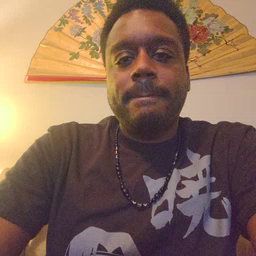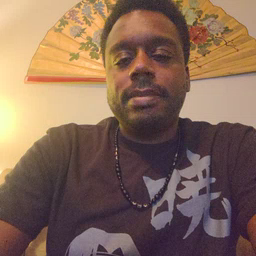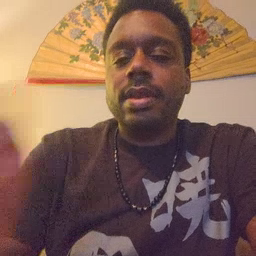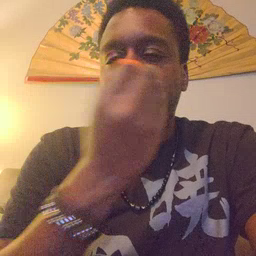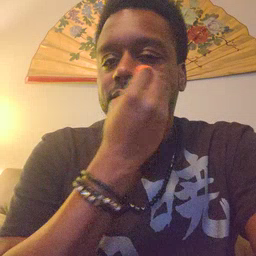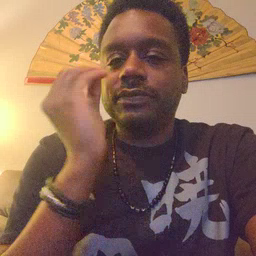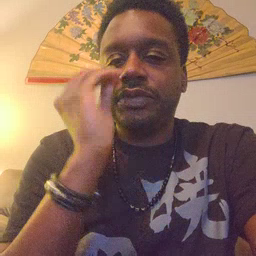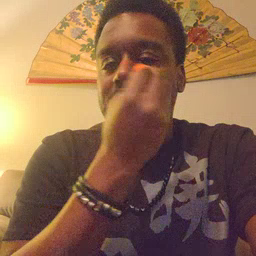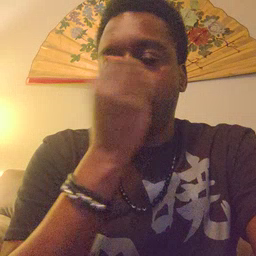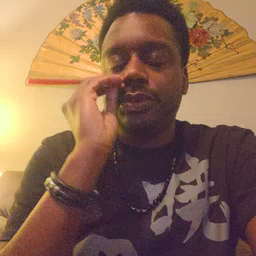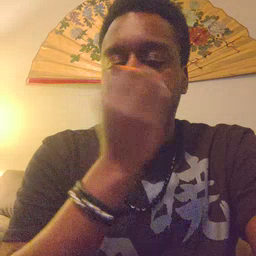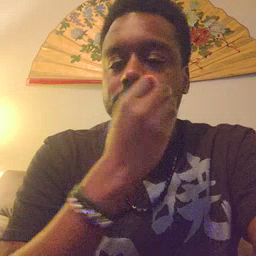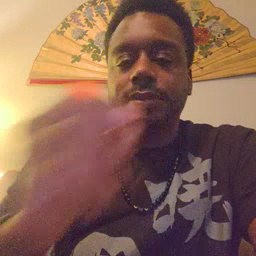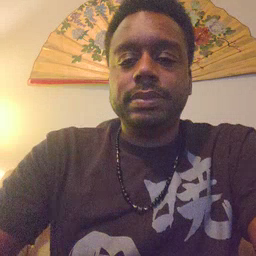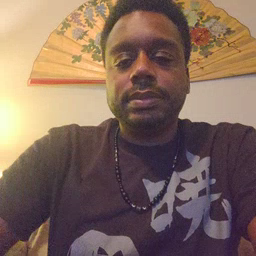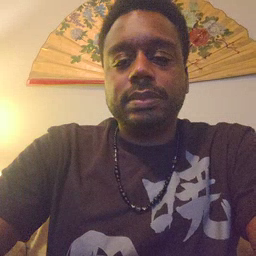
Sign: flower